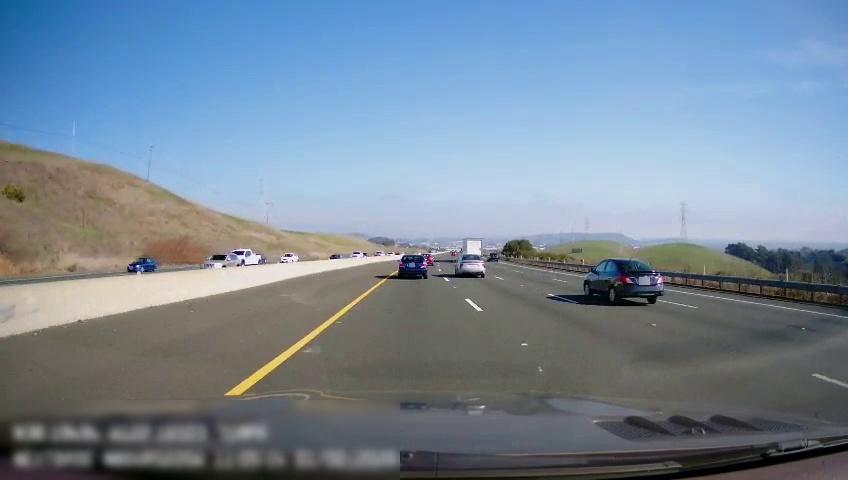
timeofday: Day
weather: Sunny
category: Drivable Space
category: Vehicles | Other LV
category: Vehicles | Car
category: Vehicles | Car
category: Vehicles | Car
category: Vehicles | SUV
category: Vehicles | Car
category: Drivable Space
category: Vehicles | Car
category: Vehicles | Truck
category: Vehicles | Car
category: Vehicles | Truck
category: Lanes | Current Lane
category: Lanes | Current Lane
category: Lanes | Alternate Lane
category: Lanes | Alternate Lane
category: Lanes | Alternate Lane